The trace is the raw vibration amplitude of a rotating bearing as a function of time. What is the most likely bearing condition (normal, inner_race, outer_race, ball)?
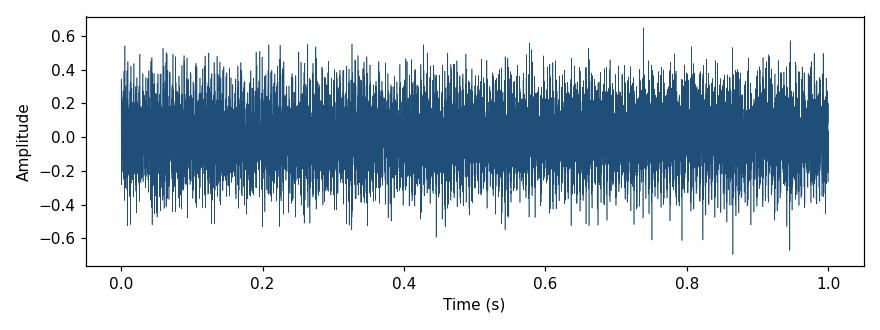
Answer: outer_race